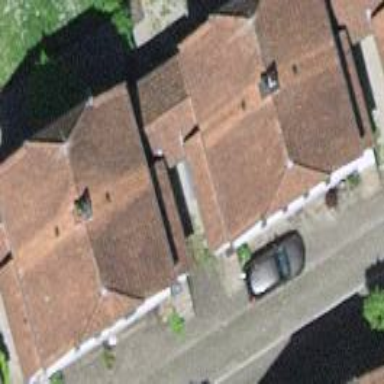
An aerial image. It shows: Charming house with side-hipped roof made of roof tiles.